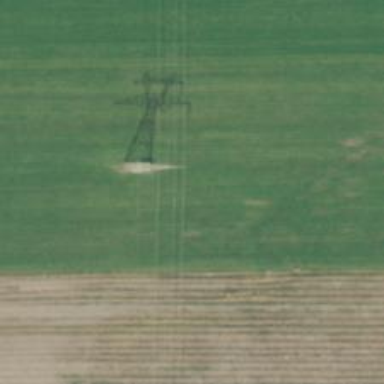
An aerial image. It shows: Lattice structure tower.